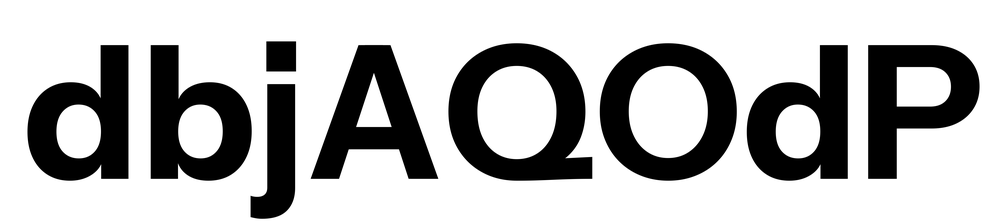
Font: InstrumentSans_Bold